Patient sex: M
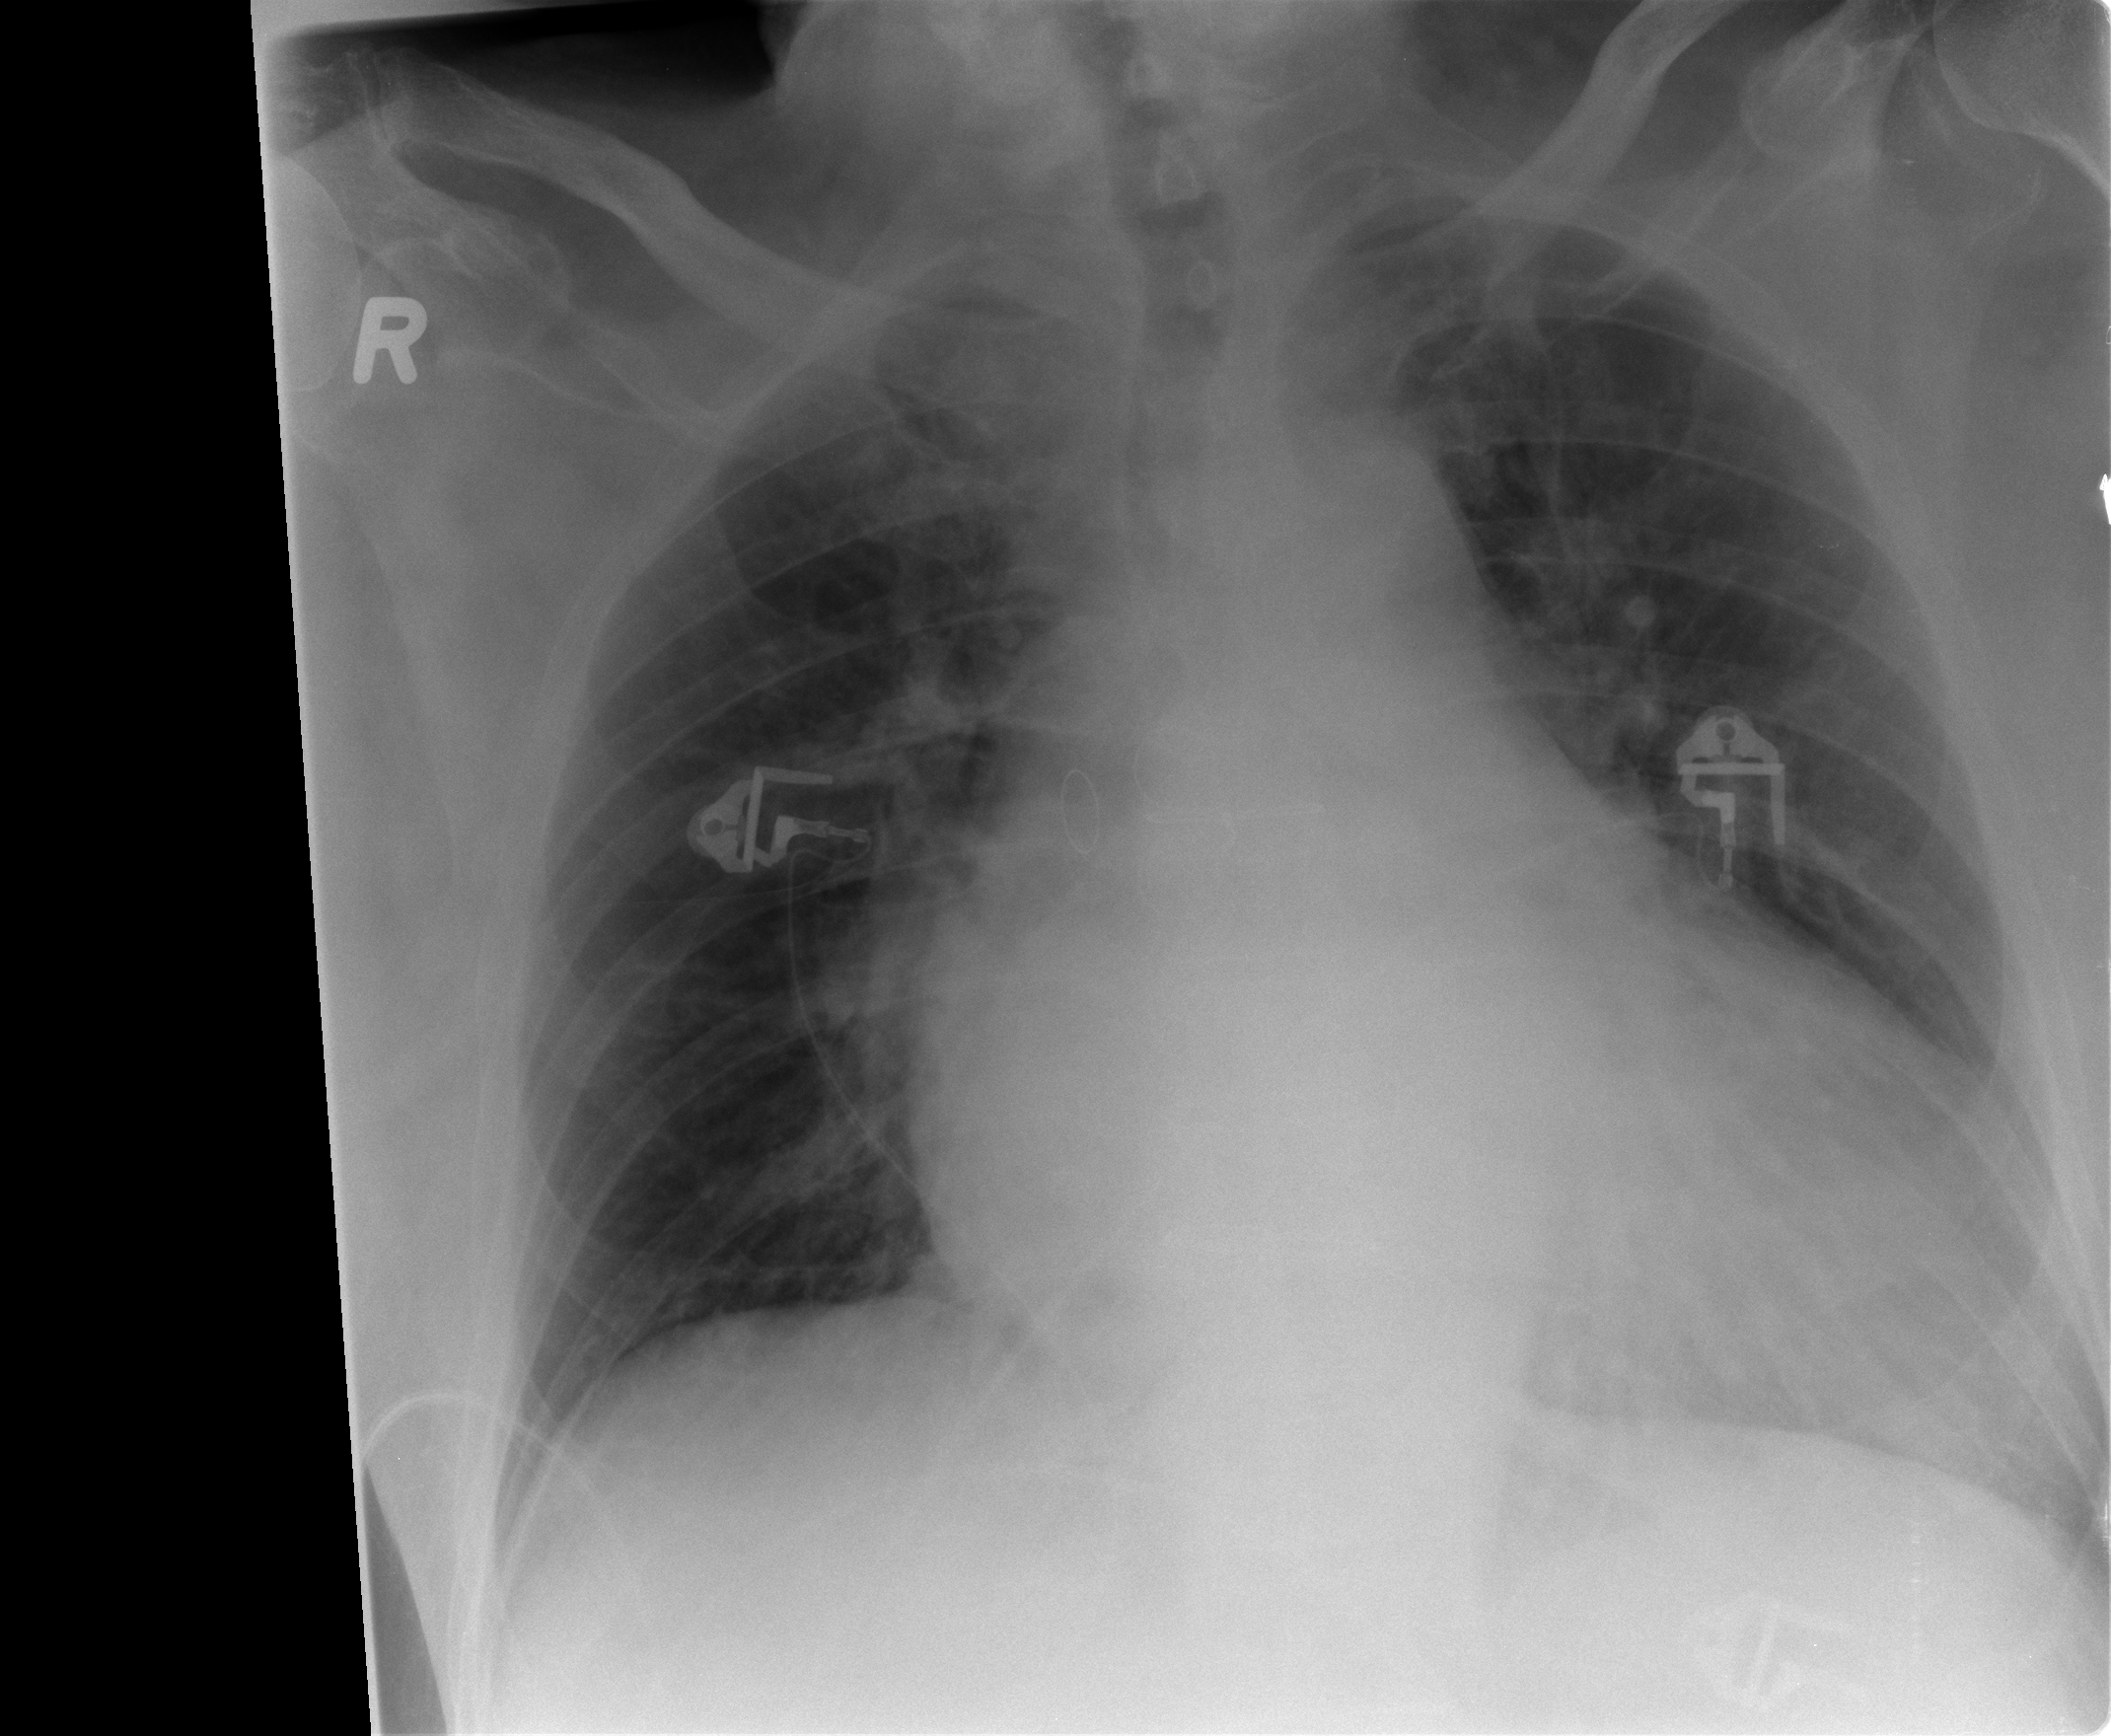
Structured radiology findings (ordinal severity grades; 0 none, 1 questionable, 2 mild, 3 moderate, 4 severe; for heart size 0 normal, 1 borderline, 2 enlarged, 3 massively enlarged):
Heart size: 3
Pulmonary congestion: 2
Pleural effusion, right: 0
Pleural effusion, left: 0
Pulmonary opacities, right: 0
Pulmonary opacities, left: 0
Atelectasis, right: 0
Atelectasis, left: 0